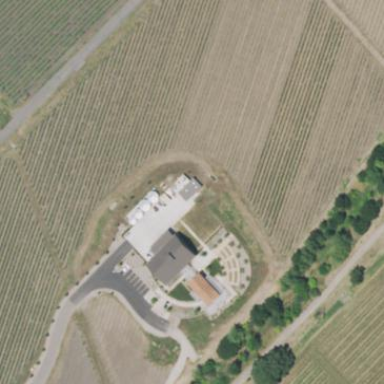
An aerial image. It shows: Vineyard where grapes are grown.